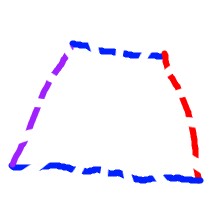
Shape: trapezoid